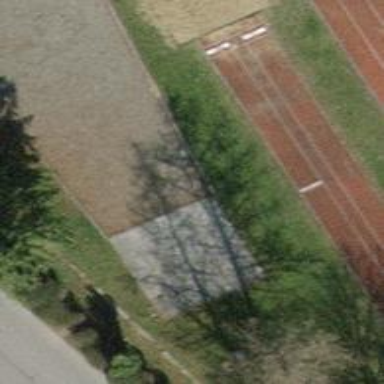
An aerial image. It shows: Shot put sport pitch for leisure land.